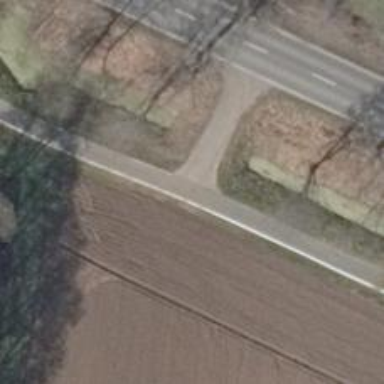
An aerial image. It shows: Unclassified road with asphalt surface.